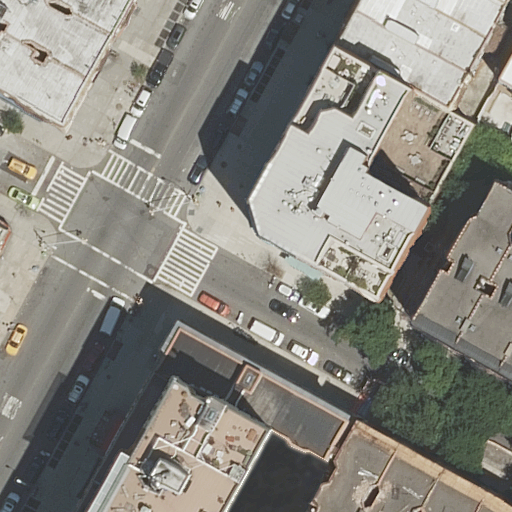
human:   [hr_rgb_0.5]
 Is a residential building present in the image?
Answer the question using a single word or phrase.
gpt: yes

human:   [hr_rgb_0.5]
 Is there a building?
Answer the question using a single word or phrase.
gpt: yes

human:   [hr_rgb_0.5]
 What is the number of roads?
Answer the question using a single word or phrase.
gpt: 2

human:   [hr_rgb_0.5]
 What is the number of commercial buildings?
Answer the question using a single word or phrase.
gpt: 0

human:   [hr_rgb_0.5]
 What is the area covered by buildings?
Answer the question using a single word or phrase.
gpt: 4058m2

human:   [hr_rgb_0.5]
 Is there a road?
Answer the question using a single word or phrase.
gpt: yes

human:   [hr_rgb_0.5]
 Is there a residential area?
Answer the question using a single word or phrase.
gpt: yes

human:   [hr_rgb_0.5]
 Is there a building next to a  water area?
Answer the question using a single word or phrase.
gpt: no

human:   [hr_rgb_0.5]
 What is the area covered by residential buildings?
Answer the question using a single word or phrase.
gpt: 4058m2

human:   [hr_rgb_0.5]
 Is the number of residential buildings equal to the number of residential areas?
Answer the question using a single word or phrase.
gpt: no

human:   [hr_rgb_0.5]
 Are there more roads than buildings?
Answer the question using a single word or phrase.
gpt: no

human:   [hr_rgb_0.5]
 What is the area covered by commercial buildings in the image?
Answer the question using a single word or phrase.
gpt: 0m2

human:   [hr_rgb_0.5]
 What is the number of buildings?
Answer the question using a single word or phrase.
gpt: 18

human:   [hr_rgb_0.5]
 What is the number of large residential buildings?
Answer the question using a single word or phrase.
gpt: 2

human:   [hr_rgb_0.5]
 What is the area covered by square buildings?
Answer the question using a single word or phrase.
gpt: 0m2

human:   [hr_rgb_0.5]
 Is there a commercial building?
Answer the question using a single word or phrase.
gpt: no

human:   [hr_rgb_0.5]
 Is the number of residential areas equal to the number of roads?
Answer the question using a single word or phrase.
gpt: no

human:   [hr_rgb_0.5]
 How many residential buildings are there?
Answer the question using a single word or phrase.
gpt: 18

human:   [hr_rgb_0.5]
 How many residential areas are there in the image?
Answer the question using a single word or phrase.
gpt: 1

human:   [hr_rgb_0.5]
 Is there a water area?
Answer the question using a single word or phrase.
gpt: no

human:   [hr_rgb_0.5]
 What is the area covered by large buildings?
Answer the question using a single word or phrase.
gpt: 2287m2

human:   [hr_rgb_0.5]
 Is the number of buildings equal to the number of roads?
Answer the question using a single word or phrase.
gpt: no

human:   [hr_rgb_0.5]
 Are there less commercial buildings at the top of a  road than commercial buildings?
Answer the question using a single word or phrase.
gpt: no

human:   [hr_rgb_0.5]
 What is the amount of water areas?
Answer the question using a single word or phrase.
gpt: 0

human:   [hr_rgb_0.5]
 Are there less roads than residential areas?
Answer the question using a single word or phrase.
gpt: no

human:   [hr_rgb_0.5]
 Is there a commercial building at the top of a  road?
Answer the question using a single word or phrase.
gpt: no

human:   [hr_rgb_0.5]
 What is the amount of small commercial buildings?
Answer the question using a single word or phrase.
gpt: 0

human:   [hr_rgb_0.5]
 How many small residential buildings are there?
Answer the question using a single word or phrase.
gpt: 9

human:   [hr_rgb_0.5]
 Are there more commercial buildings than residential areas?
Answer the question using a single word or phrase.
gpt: no

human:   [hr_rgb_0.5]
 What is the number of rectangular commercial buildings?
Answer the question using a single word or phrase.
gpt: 0

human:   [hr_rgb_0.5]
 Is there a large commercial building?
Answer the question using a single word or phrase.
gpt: no

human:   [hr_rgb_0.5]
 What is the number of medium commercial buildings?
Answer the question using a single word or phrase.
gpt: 0

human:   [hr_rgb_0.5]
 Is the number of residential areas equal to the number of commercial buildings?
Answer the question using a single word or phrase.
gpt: no

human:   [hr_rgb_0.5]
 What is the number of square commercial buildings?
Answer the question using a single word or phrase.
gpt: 0

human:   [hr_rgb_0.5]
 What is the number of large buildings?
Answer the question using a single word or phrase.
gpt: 2

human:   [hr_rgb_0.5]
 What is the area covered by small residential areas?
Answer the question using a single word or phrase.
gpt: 0m2

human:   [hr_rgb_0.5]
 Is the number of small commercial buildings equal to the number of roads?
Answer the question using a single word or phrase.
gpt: no

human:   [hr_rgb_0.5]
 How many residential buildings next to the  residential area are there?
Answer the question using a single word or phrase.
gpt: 18

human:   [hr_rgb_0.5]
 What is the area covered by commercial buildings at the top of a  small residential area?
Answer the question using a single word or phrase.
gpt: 0m2

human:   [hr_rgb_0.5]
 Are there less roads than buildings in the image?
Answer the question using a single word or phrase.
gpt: yes

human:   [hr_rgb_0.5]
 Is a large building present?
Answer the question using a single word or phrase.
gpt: yes

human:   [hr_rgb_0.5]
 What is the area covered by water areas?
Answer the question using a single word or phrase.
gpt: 0m2

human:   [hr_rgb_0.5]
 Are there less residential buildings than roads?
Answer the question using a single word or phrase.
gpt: no

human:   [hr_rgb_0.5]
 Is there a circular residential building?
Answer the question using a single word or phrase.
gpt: no

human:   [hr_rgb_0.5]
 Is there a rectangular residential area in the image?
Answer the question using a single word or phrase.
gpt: yes

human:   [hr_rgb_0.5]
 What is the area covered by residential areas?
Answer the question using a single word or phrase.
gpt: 4273m2

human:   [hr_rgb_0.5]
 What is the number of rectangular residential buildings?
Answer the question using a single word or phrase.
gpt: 10

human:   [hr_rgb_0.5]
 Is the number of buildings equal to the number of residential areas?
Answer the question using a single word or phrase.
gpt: no

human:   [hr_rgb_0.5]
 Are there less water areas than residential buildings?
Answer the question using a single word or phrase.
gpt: yes

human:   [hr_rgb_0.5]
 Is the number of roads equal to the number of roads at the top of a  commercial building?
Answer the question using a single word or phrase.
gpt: no

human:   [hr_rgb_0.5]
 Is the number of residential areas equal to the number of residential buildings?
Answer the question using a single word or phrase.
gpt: no

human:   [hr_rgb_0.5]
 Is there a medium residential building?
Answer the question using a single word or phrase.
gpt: yes

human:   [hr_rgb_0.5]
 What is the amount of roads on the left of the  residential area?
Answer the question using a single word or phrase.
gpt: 2

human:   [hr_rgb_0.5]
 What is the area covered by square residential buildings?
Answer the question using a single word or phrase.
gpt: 0m2

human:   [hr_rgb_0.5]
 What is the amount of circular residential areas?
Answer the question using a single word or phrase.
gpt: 0

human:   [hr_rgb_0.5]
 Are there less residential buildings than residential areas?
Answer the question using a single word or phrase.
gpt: no

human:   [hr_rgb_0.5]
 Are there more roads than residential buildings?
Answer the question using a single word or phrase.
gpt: no

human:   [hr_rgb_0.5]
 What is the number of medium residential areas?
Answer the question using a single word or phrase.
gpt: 0

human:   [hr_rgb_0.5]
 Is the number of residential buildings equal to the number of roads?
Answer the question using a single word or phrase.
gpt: no

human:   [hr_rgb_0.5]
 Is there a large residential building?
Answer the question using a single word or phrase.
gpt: yes

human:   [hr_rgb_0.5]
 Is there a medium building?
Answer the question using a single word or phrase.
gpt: yes

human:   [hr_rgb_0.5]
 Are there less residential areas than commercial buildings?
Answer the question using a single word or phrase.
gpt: no

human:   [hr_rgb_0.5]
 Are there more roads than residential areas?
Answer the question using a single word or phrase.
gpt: yes

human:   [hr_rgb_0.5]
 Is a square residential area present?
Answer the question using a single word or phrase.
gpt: no